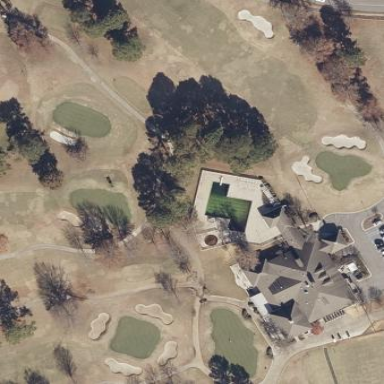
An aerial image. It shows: Rough area on grassy golf course.